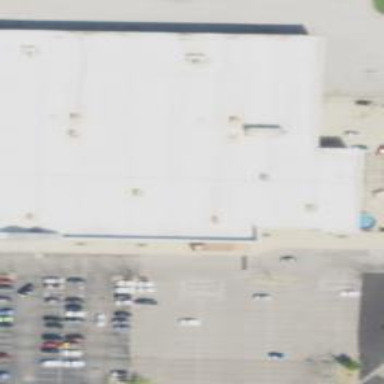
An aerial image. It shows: Swimming pool shop.